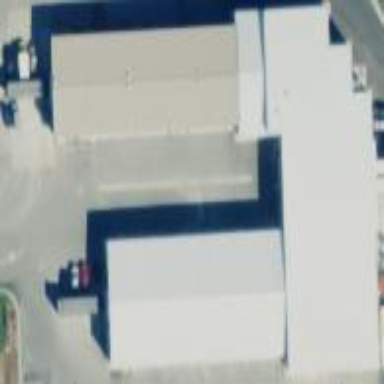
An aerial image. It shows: Building that serves as post depot.